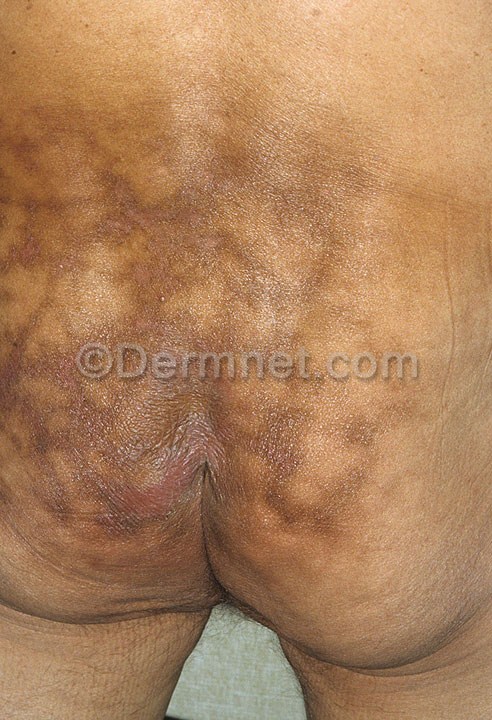
Disease: Light Diseases and Disorders of Pigmentation